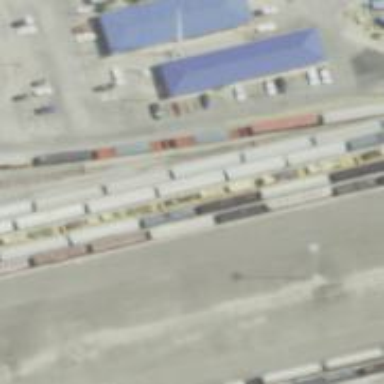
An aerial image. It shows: Railway siding with rails.